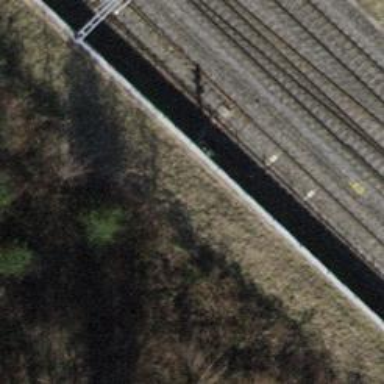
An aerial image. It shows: Railway signal.